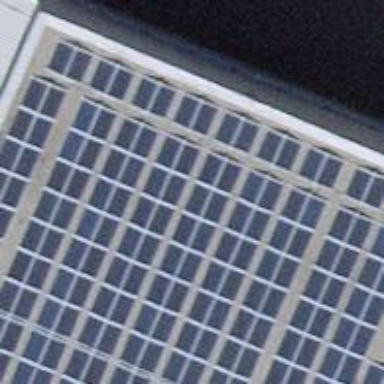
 consisting of solar photovoltaic panels."